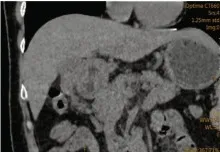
(E) Following three treatment cycles, CT scans showed significant improvement with disease regression, tumor retraction, and alleviated obstruction.
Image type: radiology (ct)